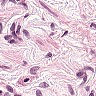
Metastatic tissue present: no